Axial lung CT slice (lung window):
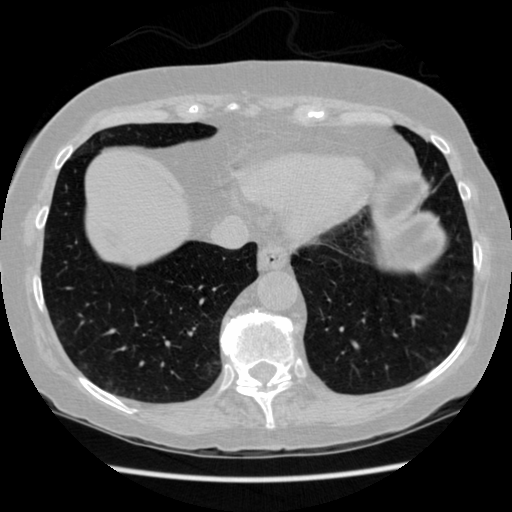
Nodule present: no